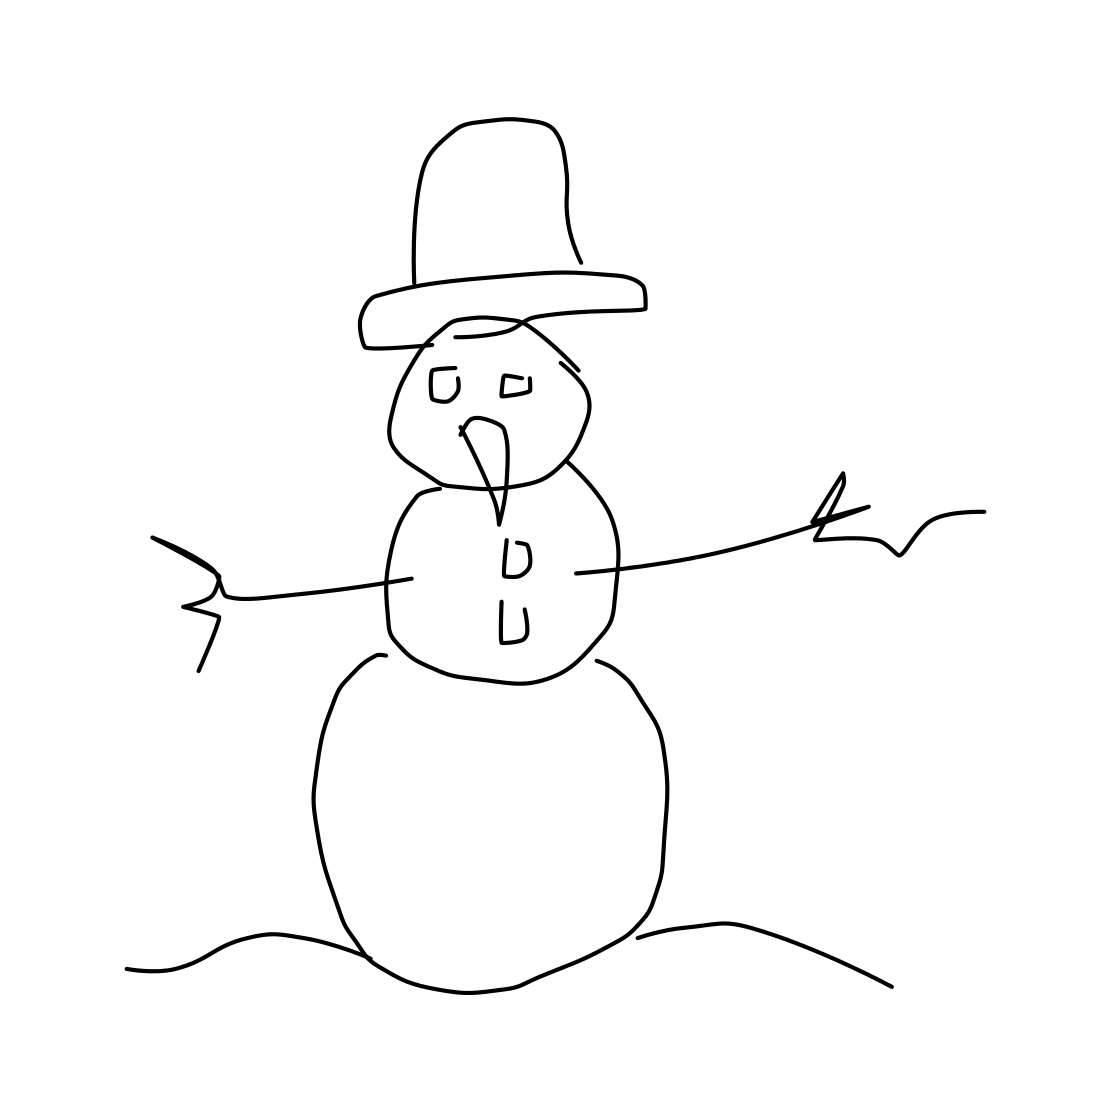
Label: snowman